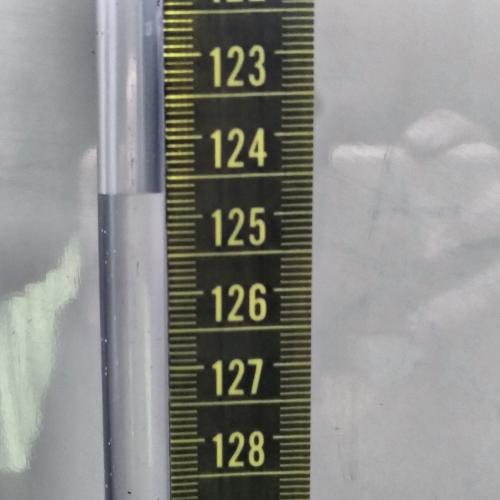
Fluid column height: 124.7 cm